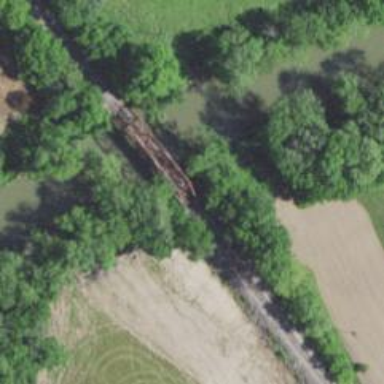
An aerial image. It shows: Bridge over railway line.